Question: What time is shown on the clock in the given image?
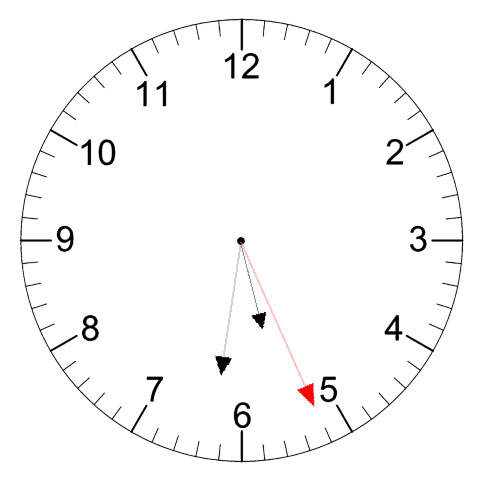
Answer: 05:31:26